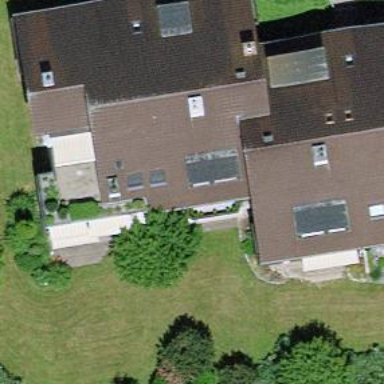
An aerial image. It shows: Residential building.